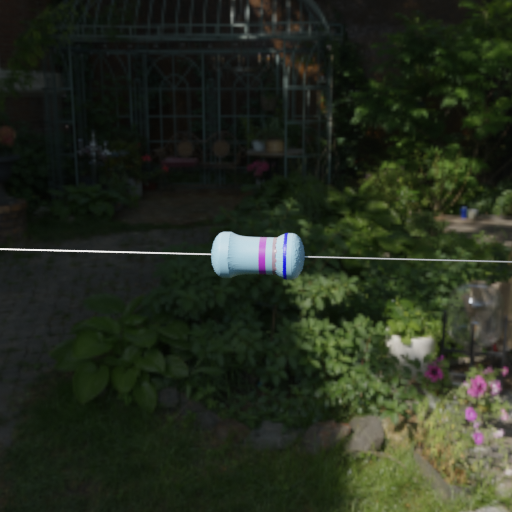
Resistor colour bands (in order): violet, gray, blue